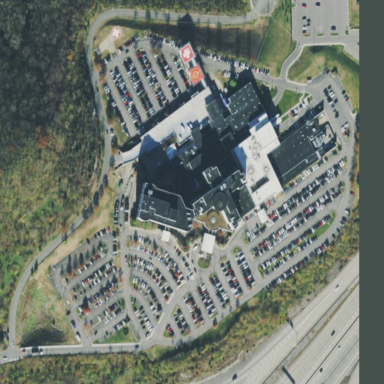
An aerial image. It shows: Healthcare facility identified as hospital.